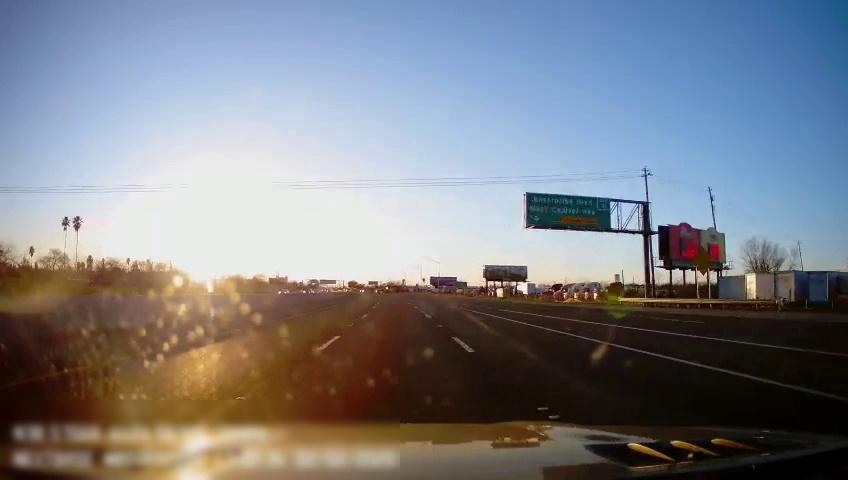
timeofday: Day
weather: Sunny
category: Drivable Space
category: Vehicles | SUV
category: Lanes | Alternate Lane
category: Lanes | Current Lane
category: Lanes | Current Lane
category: Lanes | Alternate Lane
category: Lanes | Current Lane
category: Lanes | Alternate Lane
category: Traffic | Signs
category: Traffic | Signs